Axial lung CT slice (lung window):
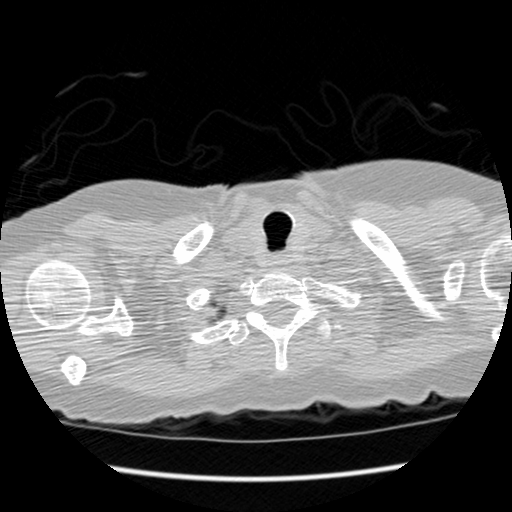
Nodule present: no